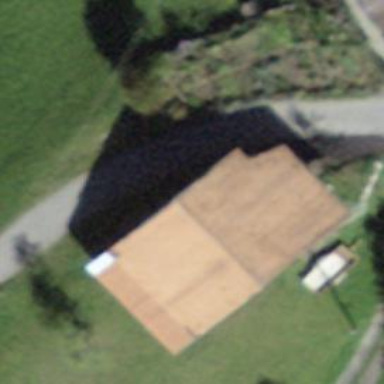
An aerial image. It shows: Rural barn.